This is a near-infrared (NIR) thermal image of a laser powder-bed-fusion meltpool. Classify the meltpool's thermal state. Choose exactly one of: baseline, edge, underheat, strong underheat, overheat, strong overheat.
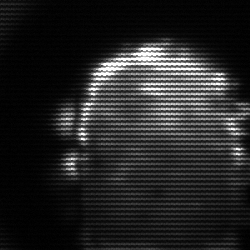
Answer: baseline